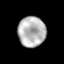
Tissue: prostate
Cell type: T cells
Senescence score: 0.3466
Nuclear area (px): 823
Mean DAPI intensity: 179.769